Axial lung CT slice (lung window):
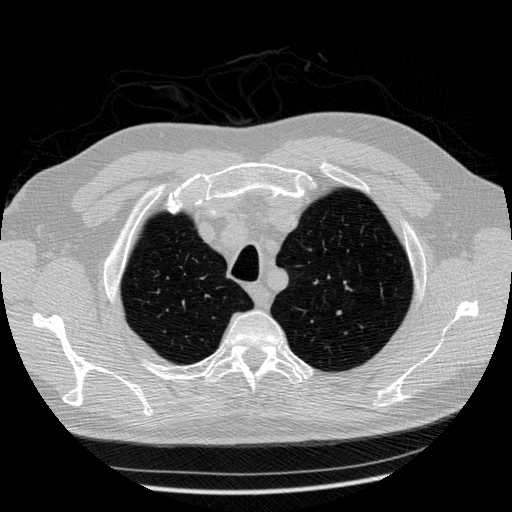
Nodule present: no